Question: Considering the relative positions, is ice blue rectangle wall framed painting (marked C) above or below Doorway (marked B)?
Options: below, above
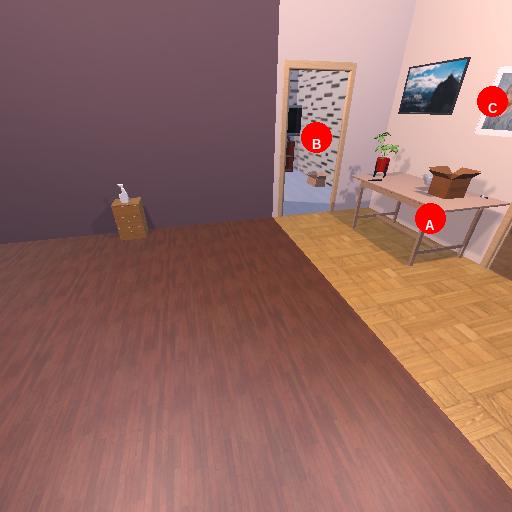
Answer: below